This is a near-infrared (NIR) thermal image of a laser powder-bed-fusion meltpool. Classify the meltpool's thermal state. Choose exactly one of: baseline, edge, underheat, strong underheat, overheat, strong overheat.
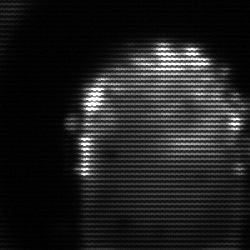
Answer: baseline